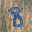
Label: 8